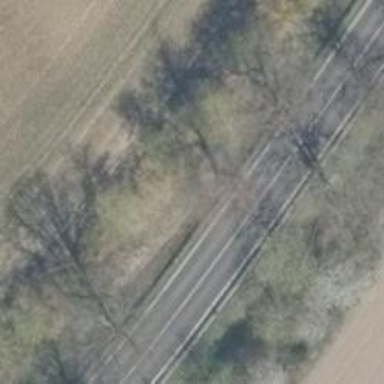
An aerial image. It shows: Asphalt road classified as primary highway.